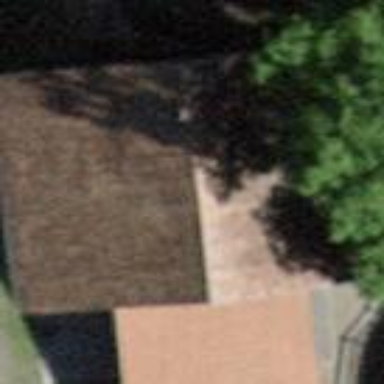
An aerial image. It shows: Rural barn.